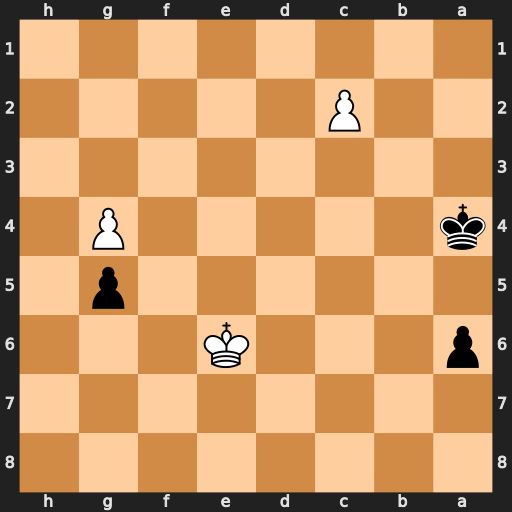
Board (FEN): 8/8/p3K3/6p1/k5P1/8/2P5/8
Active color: b
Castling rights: -
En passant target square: -
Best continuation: Kb4 Kf6 a5